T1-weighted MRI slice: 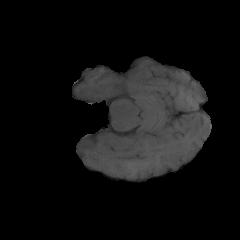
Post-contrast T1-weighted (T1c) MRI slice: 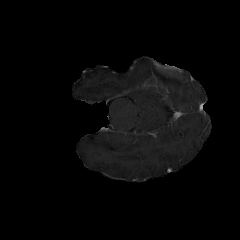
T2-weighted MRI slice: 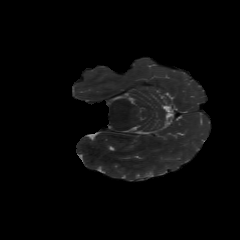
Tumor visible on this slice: no